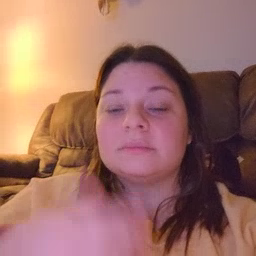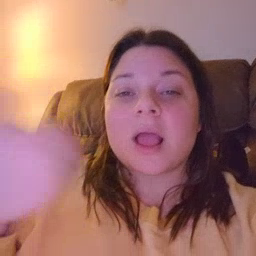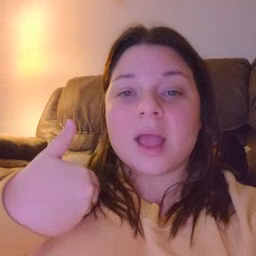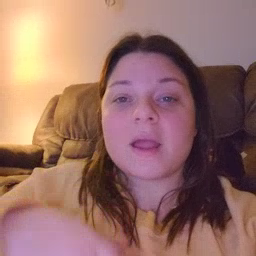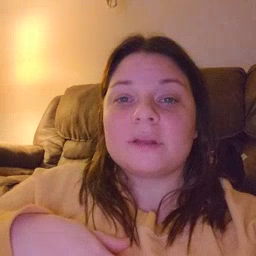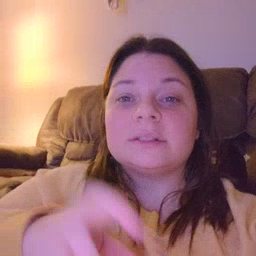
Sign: have